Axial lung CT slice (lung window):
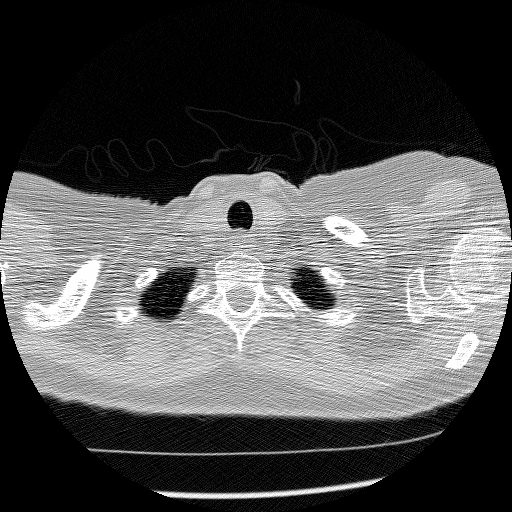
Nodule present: no